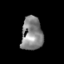
Tissue: skin
Cell type: Epithelial cells
Senescence score: 0.2699
Nuclear area (px): 701
Mean DAPI intensity: 132.043